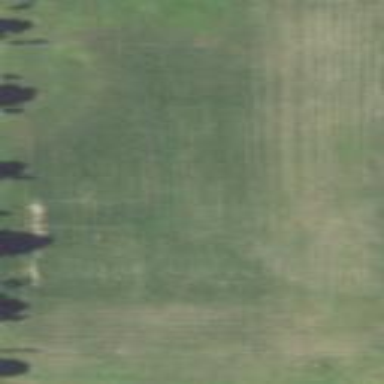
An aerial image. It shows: Recreation ground.